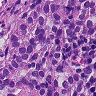
Metastatic tissue present: yes